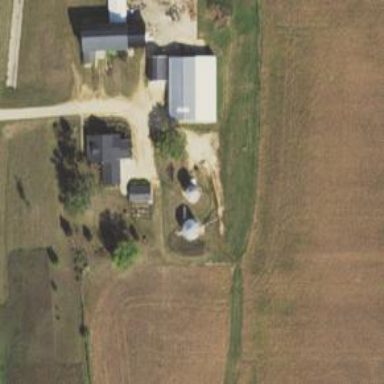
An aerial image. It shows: Silo.